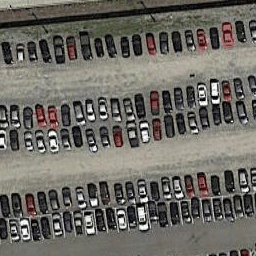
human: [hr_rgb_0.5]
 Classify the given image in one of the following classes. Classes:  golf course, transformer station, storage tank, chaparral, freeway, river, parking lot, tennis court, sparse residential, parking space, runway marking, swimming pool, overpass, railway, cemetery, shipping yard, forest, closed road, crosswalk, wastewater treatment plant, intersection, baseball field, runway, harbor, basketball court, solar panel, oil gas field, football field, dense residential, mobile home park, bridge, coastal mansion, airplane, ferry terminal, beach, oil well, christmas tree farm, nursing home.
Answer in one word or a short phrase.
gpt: parking lot